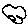
Label: cloud